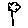
Label: flower